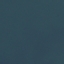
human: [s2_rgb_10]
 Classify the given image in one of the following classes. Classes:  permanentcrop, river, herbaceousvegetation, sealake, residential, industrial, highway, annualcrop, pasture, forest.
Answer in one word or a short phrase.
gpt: SeaLake